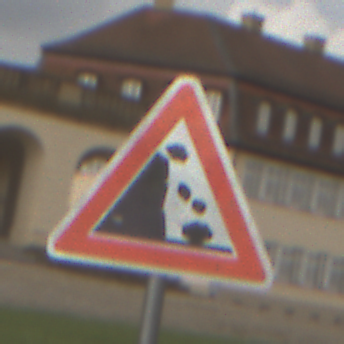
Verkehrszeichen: SteinschlagLinks
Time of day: MorningAfternoon
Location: Outdoor (Suburban)
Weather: Overcast
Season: NotSpecified
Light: Natural